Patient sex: M
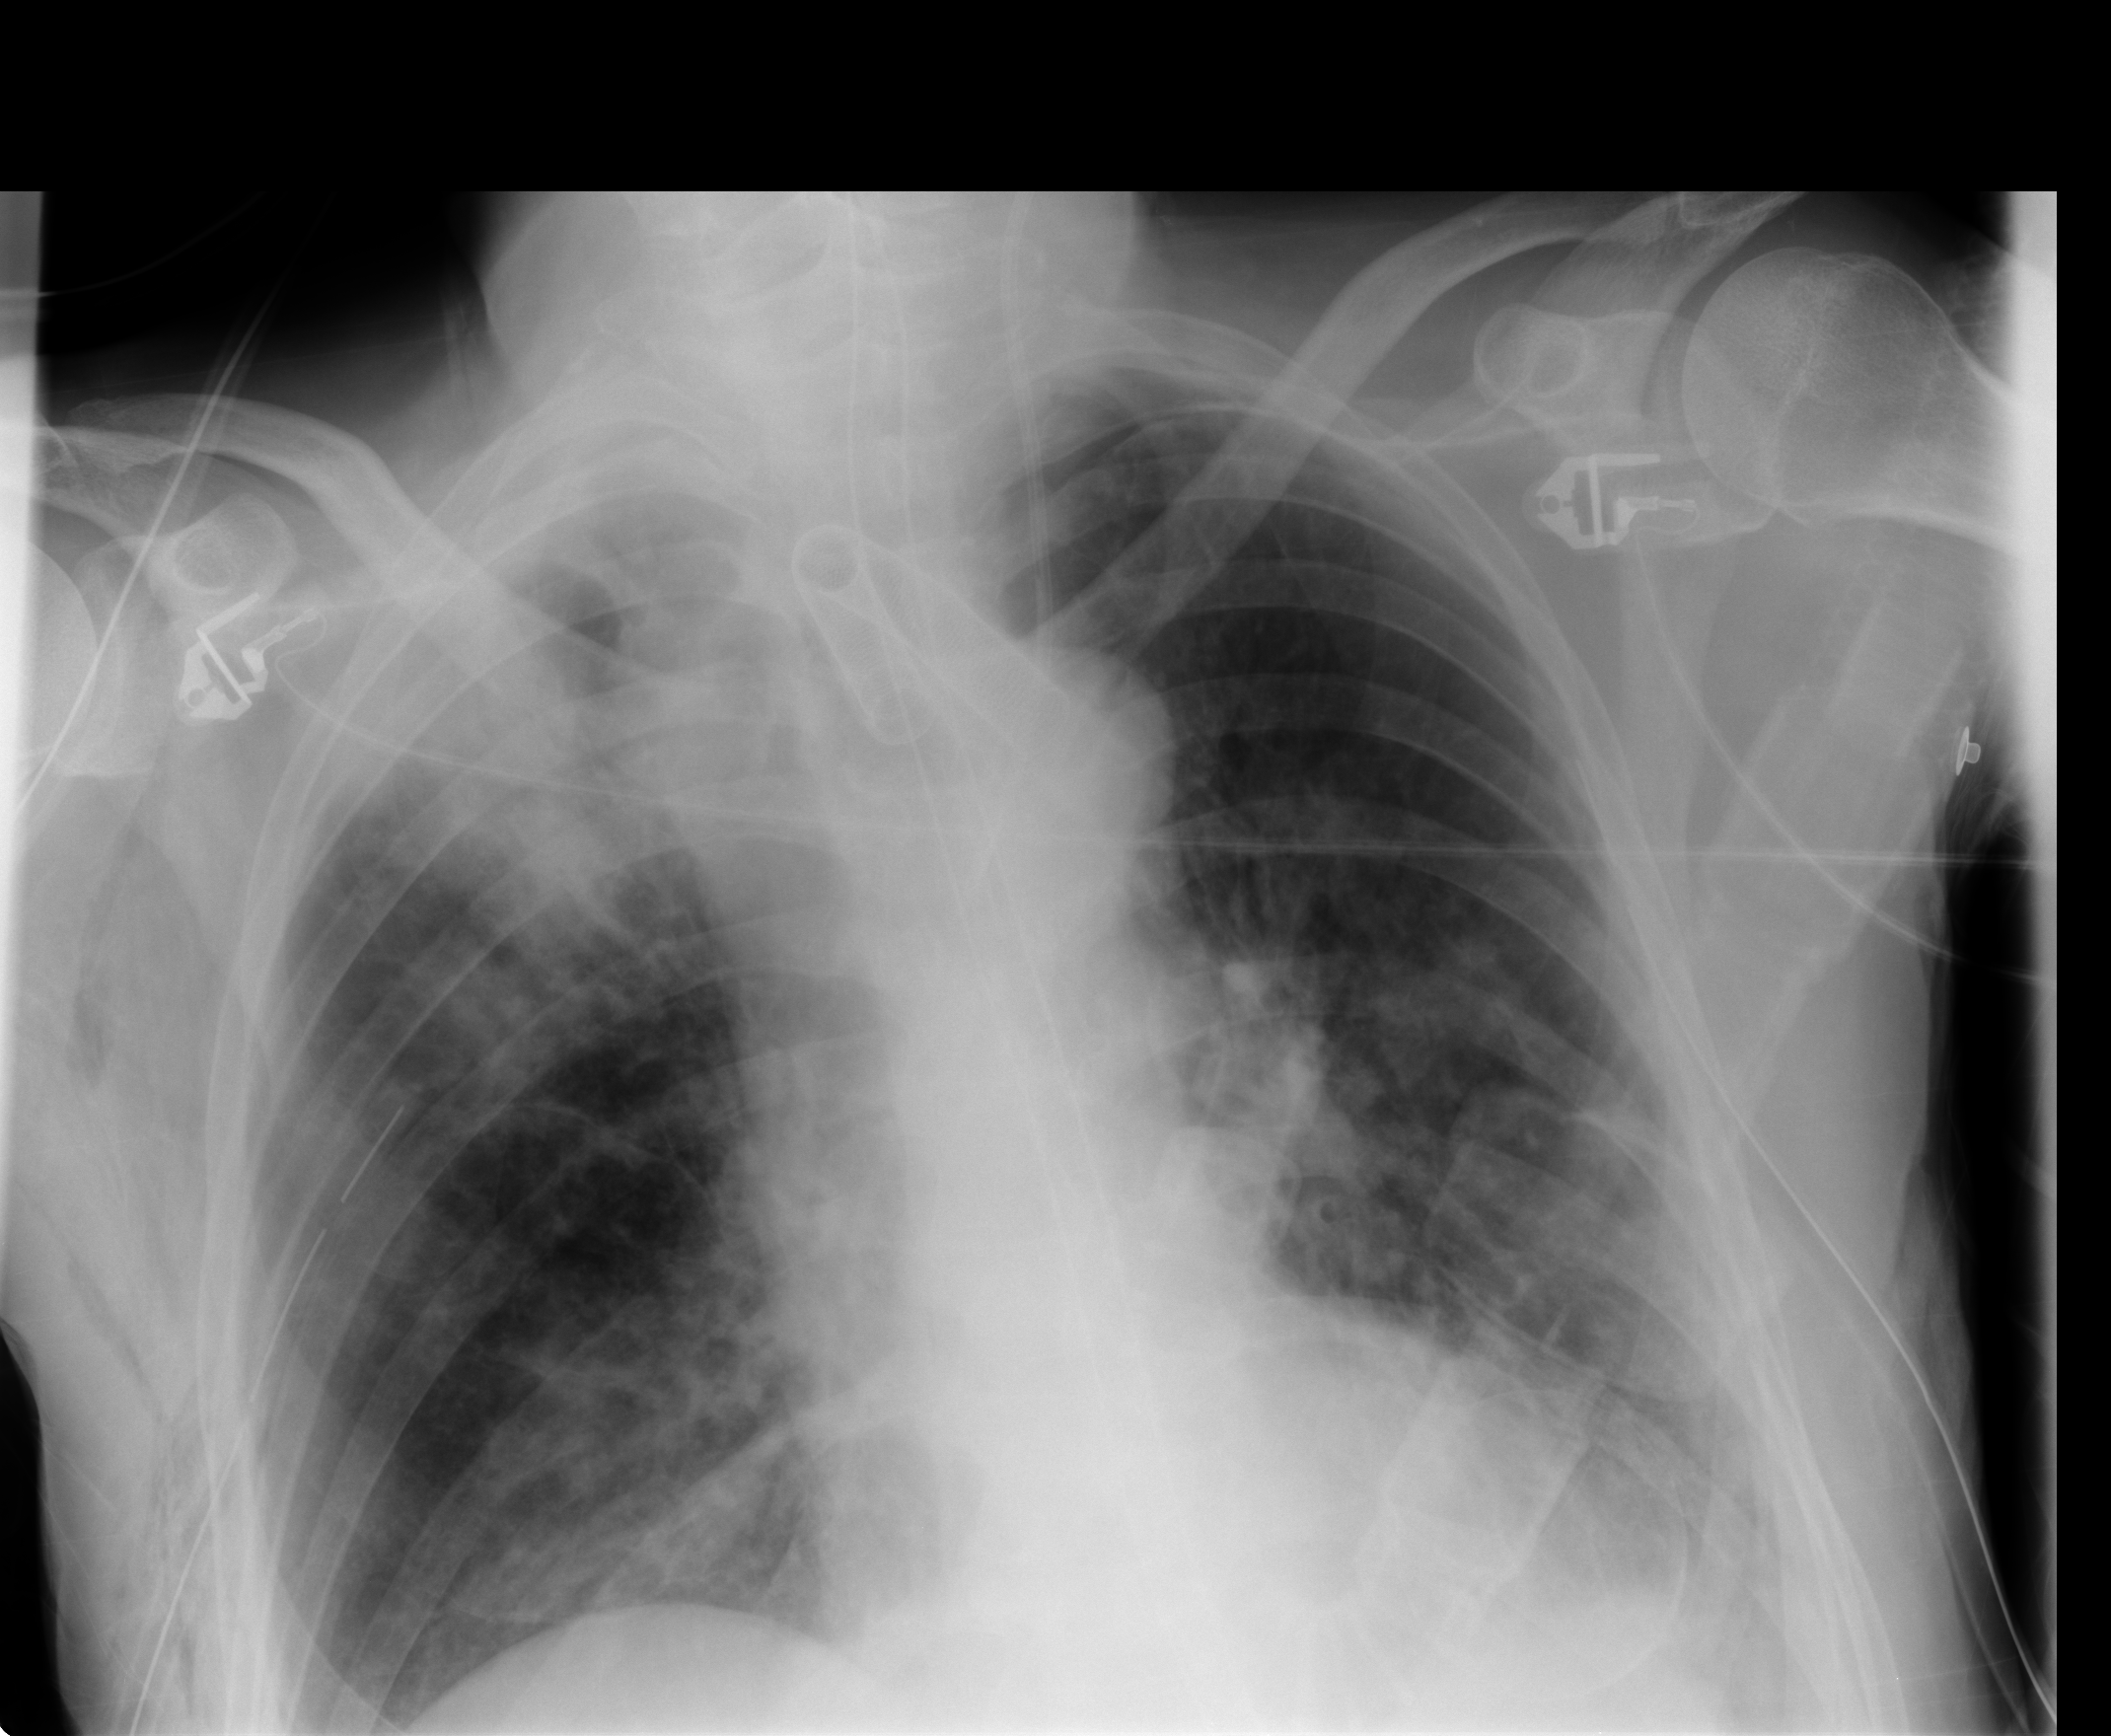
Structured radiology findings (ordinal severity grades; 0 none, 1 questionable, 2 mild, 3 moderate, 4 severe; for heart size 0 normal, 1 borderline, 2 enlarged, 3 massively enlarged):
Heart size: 0
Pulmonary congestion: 2
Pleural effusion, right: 0
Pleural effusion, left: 2
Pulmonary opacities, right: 3
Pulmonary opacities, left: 2
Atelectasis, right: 3
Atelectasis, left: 2